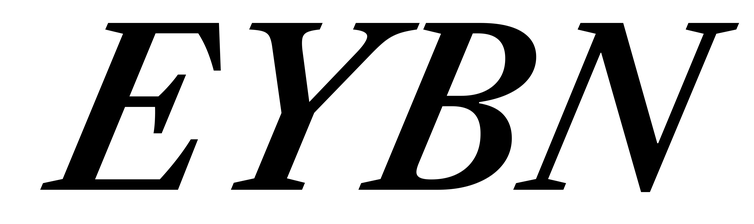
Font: LibreCaslonText-Italic_SemiBold_Italic